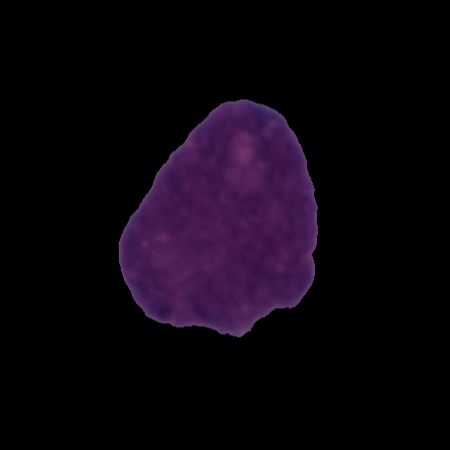
Label: cancer